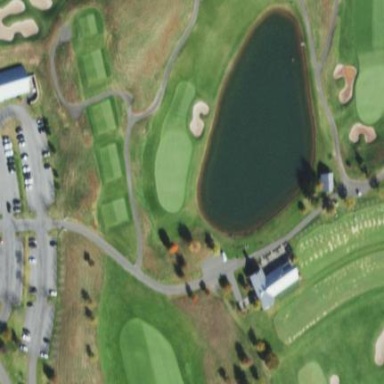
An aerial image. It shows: Rough area in golf course.